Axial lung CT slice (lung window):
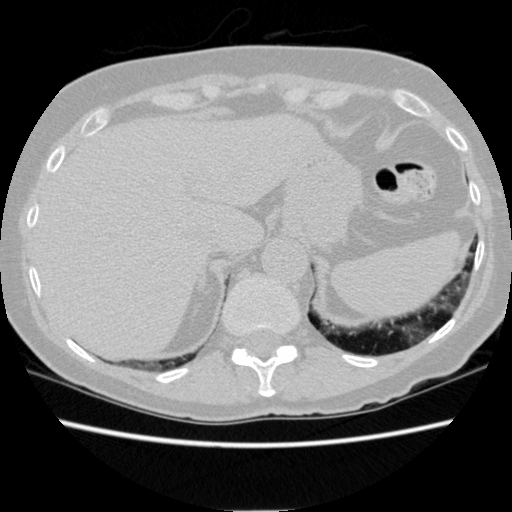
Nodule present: no